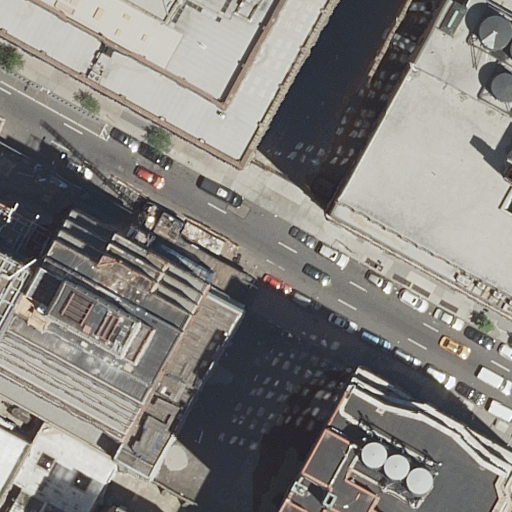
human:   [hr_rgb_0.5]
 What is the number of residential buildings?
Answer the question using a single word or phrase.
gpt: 10

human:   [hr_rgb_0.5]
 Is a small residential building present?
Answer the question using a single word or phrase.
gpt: yes

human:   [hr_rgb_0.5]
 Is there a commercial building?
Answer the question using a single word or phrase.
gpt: no

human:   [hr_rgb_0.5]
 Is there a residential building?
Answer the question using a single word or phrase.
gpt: yes

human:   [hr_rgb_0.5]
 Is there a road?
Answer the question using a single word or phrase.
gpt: yes

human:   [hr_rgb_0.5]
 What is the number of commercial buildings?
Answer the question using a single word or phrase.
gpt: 0

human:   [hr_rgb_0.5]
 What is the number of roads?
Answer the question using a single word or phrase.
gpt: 3

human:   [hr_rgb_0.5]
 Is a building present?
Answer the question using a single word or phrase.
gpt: yes

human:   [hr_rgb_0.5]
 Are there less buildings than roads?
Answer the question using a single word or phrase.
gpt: no

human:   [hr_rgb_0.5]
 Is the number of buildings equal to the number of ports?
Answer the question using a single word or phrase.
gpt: no

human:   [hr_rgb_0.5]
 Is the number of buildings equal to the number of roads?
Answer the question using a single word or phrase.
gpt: no

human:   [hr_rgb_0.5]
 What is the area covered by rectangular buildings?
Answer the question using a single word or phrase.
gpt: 5462m2

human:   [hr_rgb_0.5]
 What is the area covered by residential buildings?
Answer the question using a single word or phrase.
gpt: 6394m2

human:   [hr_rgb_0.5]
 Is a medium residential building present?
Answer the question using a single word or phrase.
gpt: yes

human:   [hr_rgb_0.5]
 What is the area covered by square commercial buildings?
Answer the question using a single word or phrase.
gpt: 0m2

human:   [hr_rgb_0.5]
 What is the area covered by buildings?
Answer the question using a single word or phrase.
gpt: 7636m2

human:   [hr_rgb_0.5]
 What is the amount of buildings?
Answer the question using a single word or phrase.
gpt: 11

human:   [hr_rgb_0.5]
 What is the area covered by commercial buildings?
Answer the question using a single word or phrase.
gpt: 0m2

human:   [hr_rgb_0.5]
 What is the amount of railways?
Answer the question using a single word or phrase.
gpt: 0

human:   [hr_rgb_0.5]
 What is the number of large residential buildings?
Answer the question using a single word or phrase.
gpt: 2

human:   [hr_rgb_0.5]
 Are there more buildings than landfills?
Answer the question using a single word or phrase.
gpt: yes

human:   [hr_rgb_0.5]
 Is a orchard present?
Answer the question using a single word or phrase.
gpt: no

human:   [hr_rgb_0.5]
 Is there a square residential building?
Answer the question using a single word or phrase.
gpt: no

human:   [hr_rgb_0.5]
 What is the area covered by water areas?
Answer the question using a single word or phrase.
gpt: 0m2

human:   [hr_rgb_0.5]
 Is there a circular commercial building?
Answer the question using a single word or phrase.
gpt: no

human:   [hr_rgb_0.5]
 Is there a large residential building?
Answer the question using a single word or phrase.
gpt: yes

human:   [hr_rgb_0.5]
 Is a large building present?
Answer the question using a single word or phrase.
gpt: yes

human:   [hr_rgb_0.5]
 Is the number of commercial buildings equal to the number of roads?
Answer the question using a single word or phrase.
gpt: no

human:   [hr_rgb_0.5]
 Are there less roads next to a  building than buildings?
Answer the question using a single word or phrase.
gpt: yes

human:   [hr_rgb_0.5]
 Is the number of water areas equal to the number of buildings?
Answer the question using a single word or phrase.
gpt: no

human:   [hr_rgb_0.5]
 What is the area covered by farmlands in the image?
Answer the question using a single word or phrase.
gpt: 0m2

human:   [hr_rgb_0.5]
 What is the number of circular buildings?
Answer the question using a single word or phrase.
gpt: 0

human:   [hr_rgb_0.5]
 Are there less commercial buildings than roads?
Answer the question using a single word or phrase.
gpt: yes

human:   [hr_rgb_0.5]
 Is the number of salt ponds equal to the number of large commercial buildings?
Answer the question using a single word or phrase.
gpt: yes

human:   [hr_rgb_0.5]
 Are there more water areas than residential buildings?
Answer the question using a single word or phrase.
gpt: no

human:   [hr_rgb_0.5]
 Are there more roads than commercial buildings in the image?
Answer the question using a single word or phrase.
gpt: yes

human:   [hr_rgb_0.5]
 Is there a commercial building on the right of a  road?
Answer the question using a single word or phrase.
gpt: no

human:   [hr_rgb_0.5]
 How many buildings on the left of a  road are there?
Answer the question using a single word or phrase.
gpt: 7

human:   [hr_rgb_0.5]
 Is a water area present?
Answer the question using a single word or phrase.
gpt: no

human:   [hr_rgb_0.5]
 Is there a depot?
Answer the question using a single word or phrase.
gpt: no

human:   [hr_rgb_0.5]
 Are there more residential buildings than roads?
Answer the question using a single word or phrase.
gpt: yes

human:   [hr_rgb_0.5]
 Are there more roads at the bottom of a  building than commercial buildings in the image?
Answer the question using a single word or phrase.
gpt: yes

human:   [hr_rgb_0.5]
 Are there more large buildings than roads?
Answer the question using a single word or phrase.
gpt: no

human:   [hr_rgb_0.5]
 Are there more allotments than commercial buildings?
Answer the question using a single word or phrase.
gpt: no

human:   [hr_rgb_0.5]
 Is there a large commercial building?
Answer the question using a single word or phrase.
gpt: no

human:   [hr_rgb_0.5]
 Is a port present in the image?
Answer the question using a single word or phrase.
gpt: no

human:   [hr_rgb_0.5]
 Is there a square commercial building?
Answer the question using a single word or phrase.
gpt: no

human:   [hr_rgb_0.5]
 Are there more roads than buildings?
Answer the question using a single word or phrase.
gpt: no

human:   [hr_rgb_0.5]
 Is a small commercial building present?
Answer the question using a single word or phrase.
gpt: no

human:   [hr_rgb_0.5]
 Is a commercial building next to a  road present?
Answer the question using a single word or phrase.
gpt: no

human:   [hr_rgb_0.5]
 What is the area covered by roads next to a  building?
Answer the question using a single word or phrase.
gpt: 0m2

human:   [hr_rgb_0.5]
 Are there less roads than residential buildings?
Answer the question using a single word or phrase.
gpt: yes

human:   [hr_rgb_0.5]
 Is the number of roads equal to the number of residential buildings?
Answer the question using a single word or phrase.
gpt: no

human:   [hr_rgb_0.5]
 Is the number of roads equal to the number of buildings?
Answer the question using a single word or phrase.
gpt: no

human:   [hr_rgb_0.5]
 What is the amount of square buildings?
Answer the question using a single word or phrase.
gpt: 0

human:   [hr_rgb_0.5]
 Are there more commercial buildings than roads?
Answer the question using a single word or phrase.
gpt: no

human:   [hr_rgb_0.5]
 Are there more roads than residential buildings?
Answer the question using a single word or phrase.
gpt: no

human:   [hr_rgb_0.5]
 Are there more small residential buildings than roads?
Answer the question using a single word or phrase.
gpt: no

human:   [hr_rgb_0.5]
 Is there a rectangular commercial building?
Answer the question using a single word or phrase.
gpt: no

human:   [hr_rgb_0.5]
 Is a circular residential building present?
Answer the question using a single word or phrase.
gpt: no

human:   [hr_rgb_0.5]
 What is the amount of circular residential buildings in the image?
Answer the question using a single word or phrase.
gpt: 0

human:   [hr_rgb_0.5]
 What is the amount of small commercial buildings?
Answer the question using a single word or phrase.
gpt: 0

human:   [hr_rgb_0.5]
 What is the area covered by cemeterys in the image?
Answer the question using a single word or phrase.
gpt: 0m2

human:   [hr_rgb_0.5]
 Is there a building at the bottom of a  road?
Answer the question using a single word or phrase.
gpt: yes